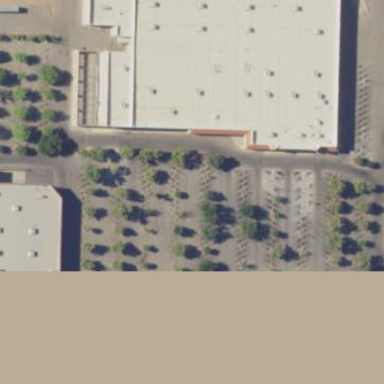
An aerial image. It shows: Commercial area.